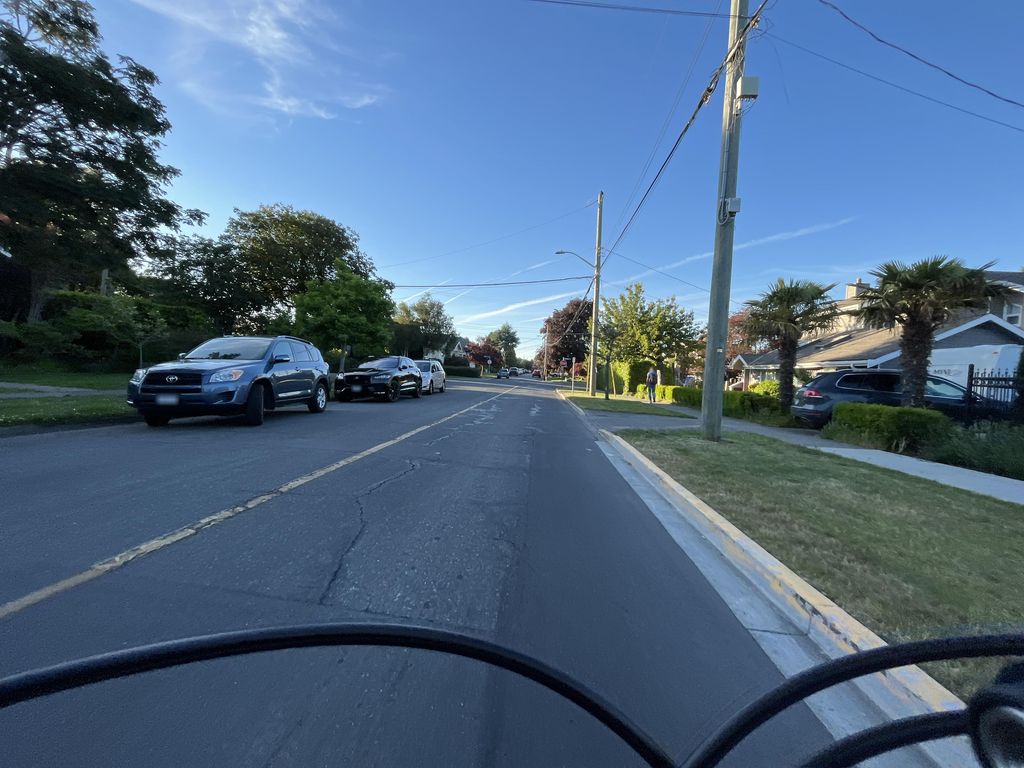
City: victoria